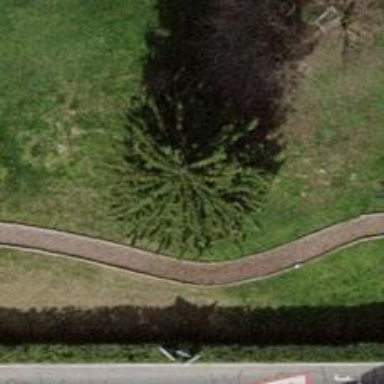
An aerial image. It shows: Evergreen tree with needle-leaved leaves.